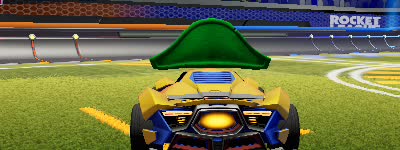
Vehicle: werewolf